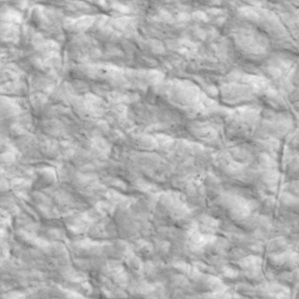
Label: non_frost